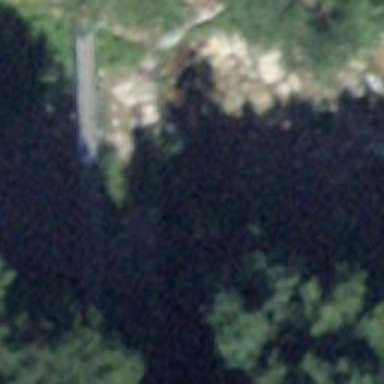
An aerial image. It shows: Retaining wall barrier along check dam waterway.